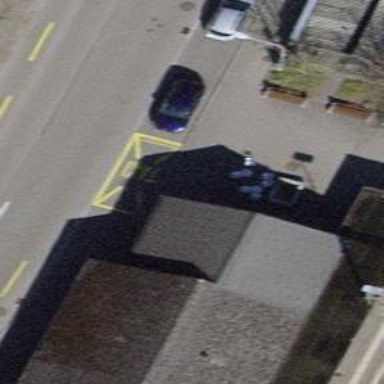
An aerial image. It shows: Taxi stand.